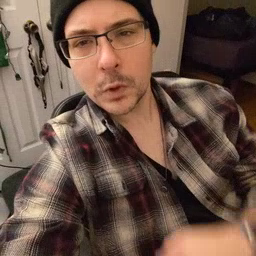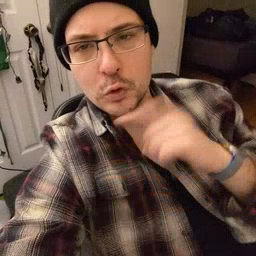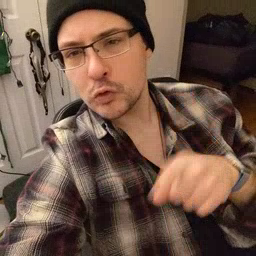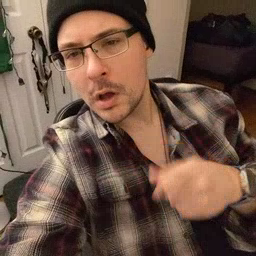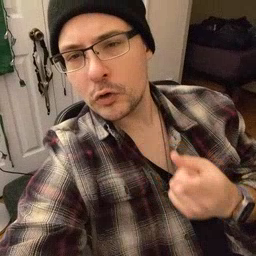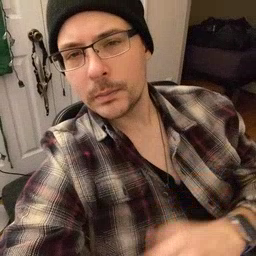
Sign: dryer